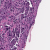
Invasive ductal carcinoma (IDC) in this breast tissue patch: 0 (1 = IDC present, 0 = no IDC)